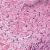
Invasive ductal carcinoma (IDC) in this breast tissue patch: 0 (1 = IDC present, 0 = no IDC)